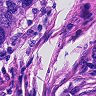
Metastatic tissue present: yes